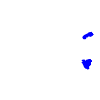
Particle: pion